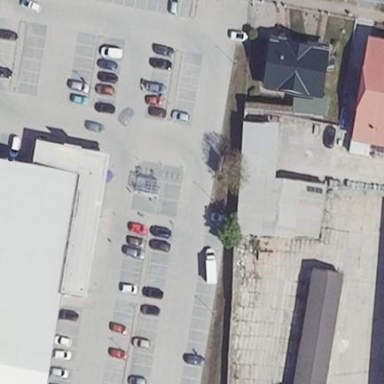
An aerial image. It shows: Parking area with surface.